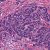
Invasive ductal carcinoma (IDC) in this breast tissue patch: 1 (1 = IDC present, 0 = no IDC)